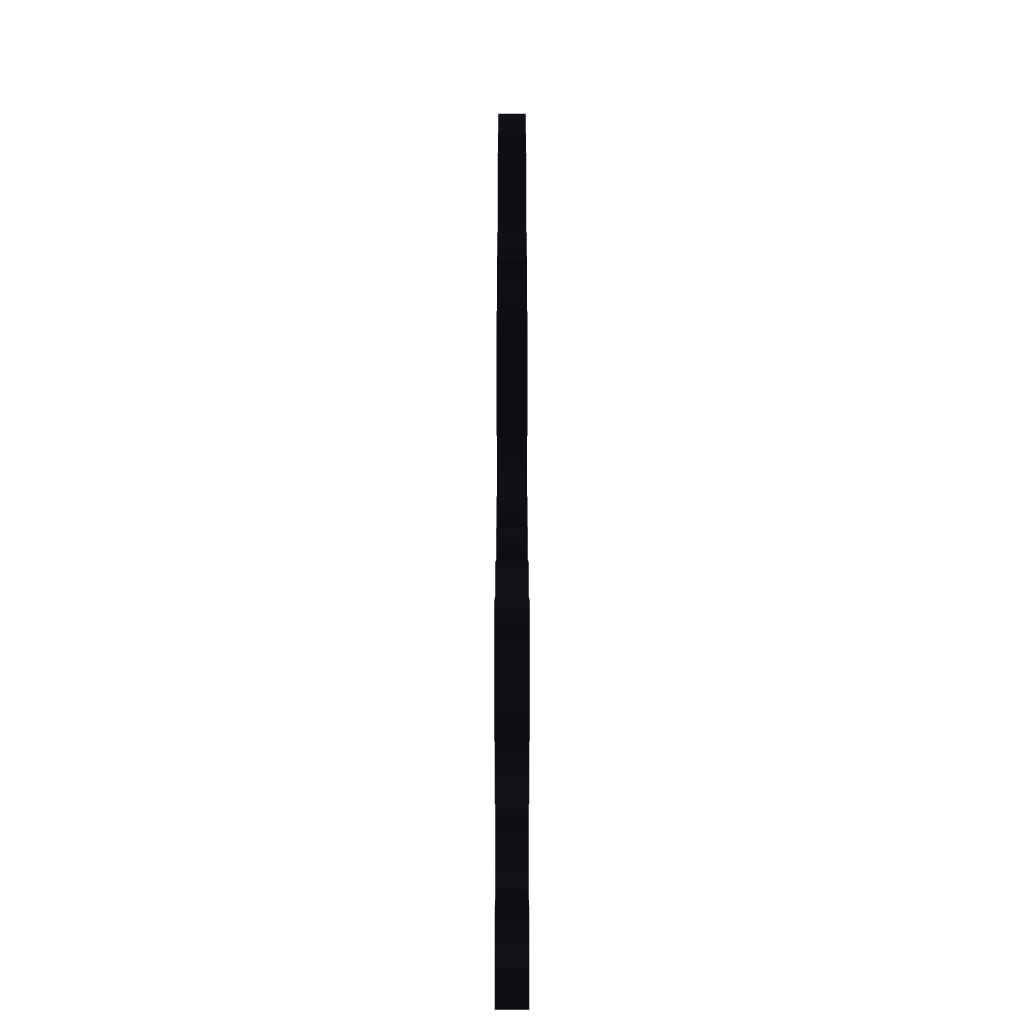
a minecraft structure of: Yoshi 8-Bit Style [Looking at You with Egg]